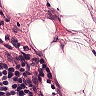
Metastatic tissue present: no